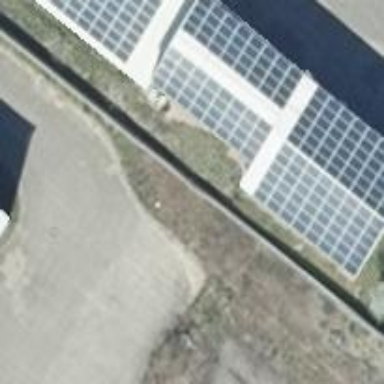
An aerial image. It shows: Solar photovoltaic panel generator producing electricity as small installation.